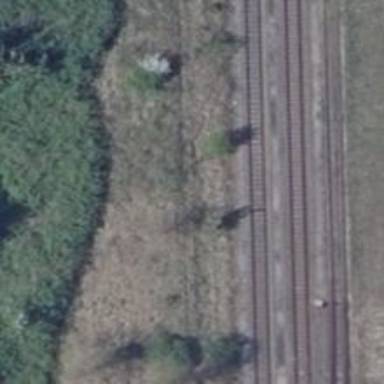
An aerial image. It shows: Abandoned railway.